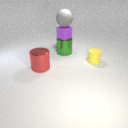
large green metal cylinder to the right of large red metal cylinder